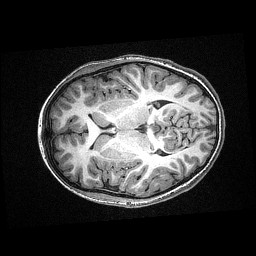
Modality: T1w
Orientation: axial
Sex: male
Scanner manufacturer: siemens
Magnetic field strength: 3 T
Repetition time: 2.3 s
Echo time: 0.00336 s